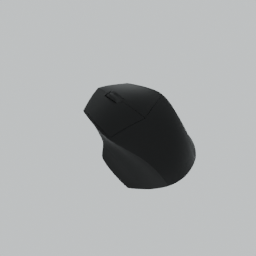
Label: electronics